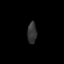
Tissue: skin
Cell type: Fibroblasts
Senescence score: 0.8494
Nuclear area (px): 195
Mean DAPI intensity: 51.282